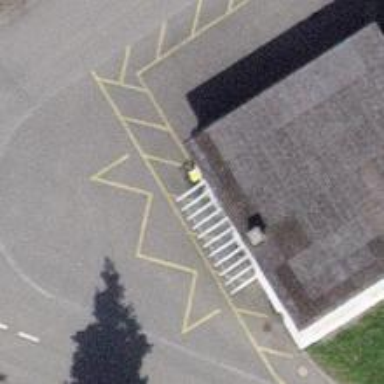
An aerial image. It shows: Bench for seating.